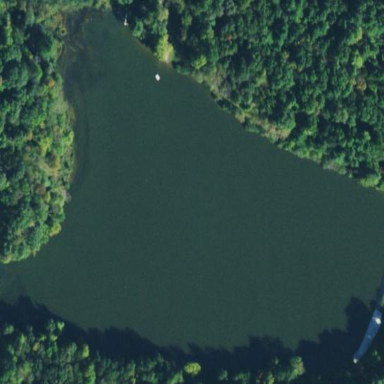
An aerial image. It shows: Beautiful lake surrounded by nature.